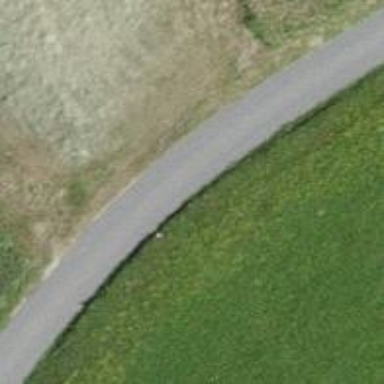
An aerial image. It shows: Service road with grade1 tracktype.